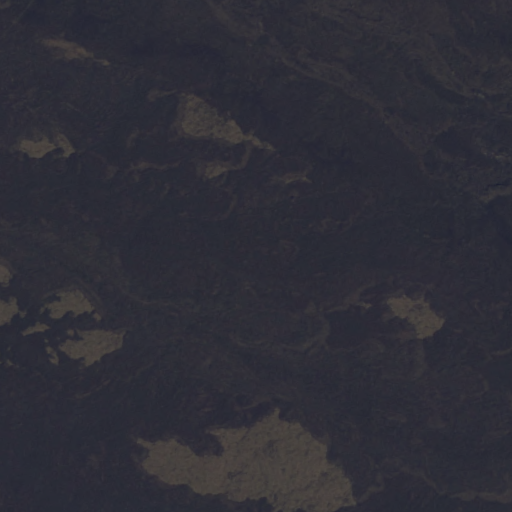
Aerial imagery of lava area in Hawaii named Ke A Po‘omuku Lava Flow containing only unknown